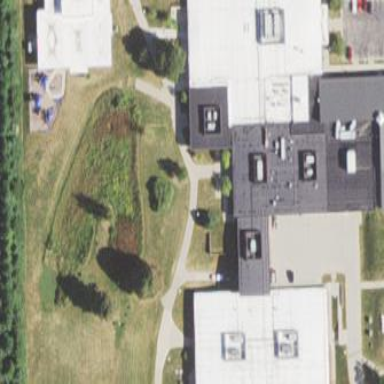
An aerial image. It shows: College building.